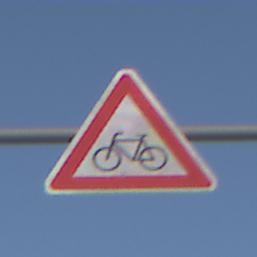
Verkehrszeichen: RadverkehrRechts
Umgebung: Outdoor, Suburban
Tageszeit: SunriseSunset
Wetter: PartlyCloudy
Licht: Natural
Jahreszeit: NotSpecified
Kontrast: HighContrast